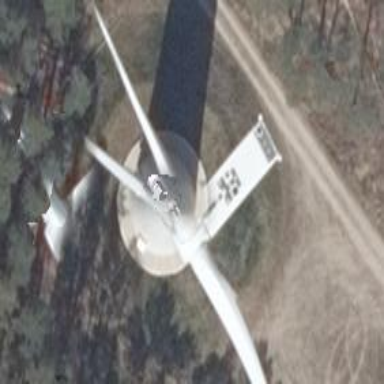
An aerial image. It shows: Wind turbine generator that utilizes wind as its source for generating electricity. It is of the horizontal axis type.